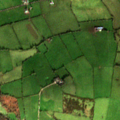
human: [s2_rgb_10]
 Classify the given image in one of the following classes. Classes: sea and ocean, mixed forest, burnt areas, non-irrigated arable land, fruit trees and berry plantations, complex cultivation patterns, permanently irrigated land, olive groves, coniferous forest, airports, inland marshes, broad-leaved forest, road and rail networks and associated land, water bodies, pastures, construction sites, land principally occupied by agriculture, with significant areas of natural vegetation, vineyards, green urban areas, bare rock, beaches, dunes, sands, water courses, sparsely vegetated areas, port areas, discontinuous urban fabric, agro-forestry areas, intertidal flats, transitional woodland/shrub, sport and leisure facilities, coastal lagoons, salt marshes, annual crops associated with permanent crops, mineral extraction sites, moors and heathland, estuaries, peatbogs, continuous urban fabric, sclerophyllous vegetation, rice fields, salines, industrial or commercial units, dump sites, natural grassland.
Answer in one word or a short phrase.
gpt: pastures, complex cultivation patterns, broad-leaved forest